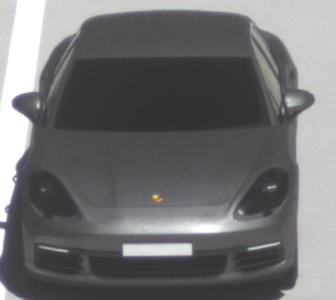
Make: Porsche
Model: Panamera
Detailed model: Panamera (971)
Model produced from: 2016/11
Model produced until: 2018/08
Doors: 5
Color: gray
Road condition: dry road
Daytime: midday
Contrast: high contrast